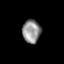
Tissue: prostate
Cell type: T cells
Senescence score: 0.2245
Nuclear area (px): 412
Mean DAPI intensity: 146.017